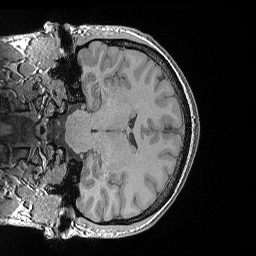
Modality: T1w
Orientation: coronal
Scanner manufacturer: siemens
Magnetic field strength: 3 T
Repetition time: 0.02 s
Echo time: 0.00492 s